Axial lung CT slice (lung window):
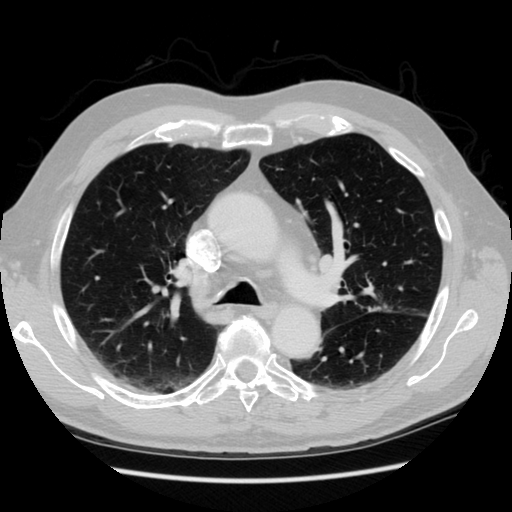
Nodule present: yes
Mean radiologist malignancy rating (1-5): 4.5